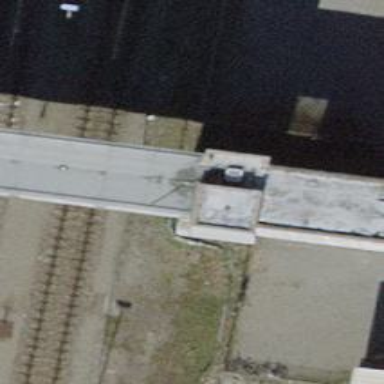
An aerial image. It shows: Path over bridge with asphalt surface.